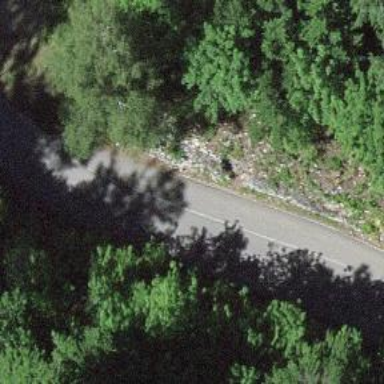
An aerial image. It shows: Paved service road.